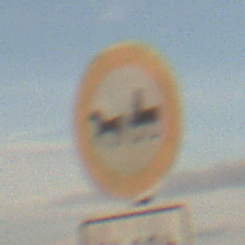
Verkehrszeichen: VerbotGespannfuhrwerke
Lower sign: ZeitangabenOhneBeschraenkungAufWochentage1
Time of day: SunriseSunset
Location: Outdoor (Nature)
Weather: PartlyCloudy
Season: NotSpecified
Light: Natural